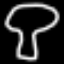
Label: mushroom